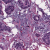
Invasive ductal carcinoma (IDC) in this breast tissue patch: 1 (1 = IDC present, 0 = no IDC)